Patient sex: M
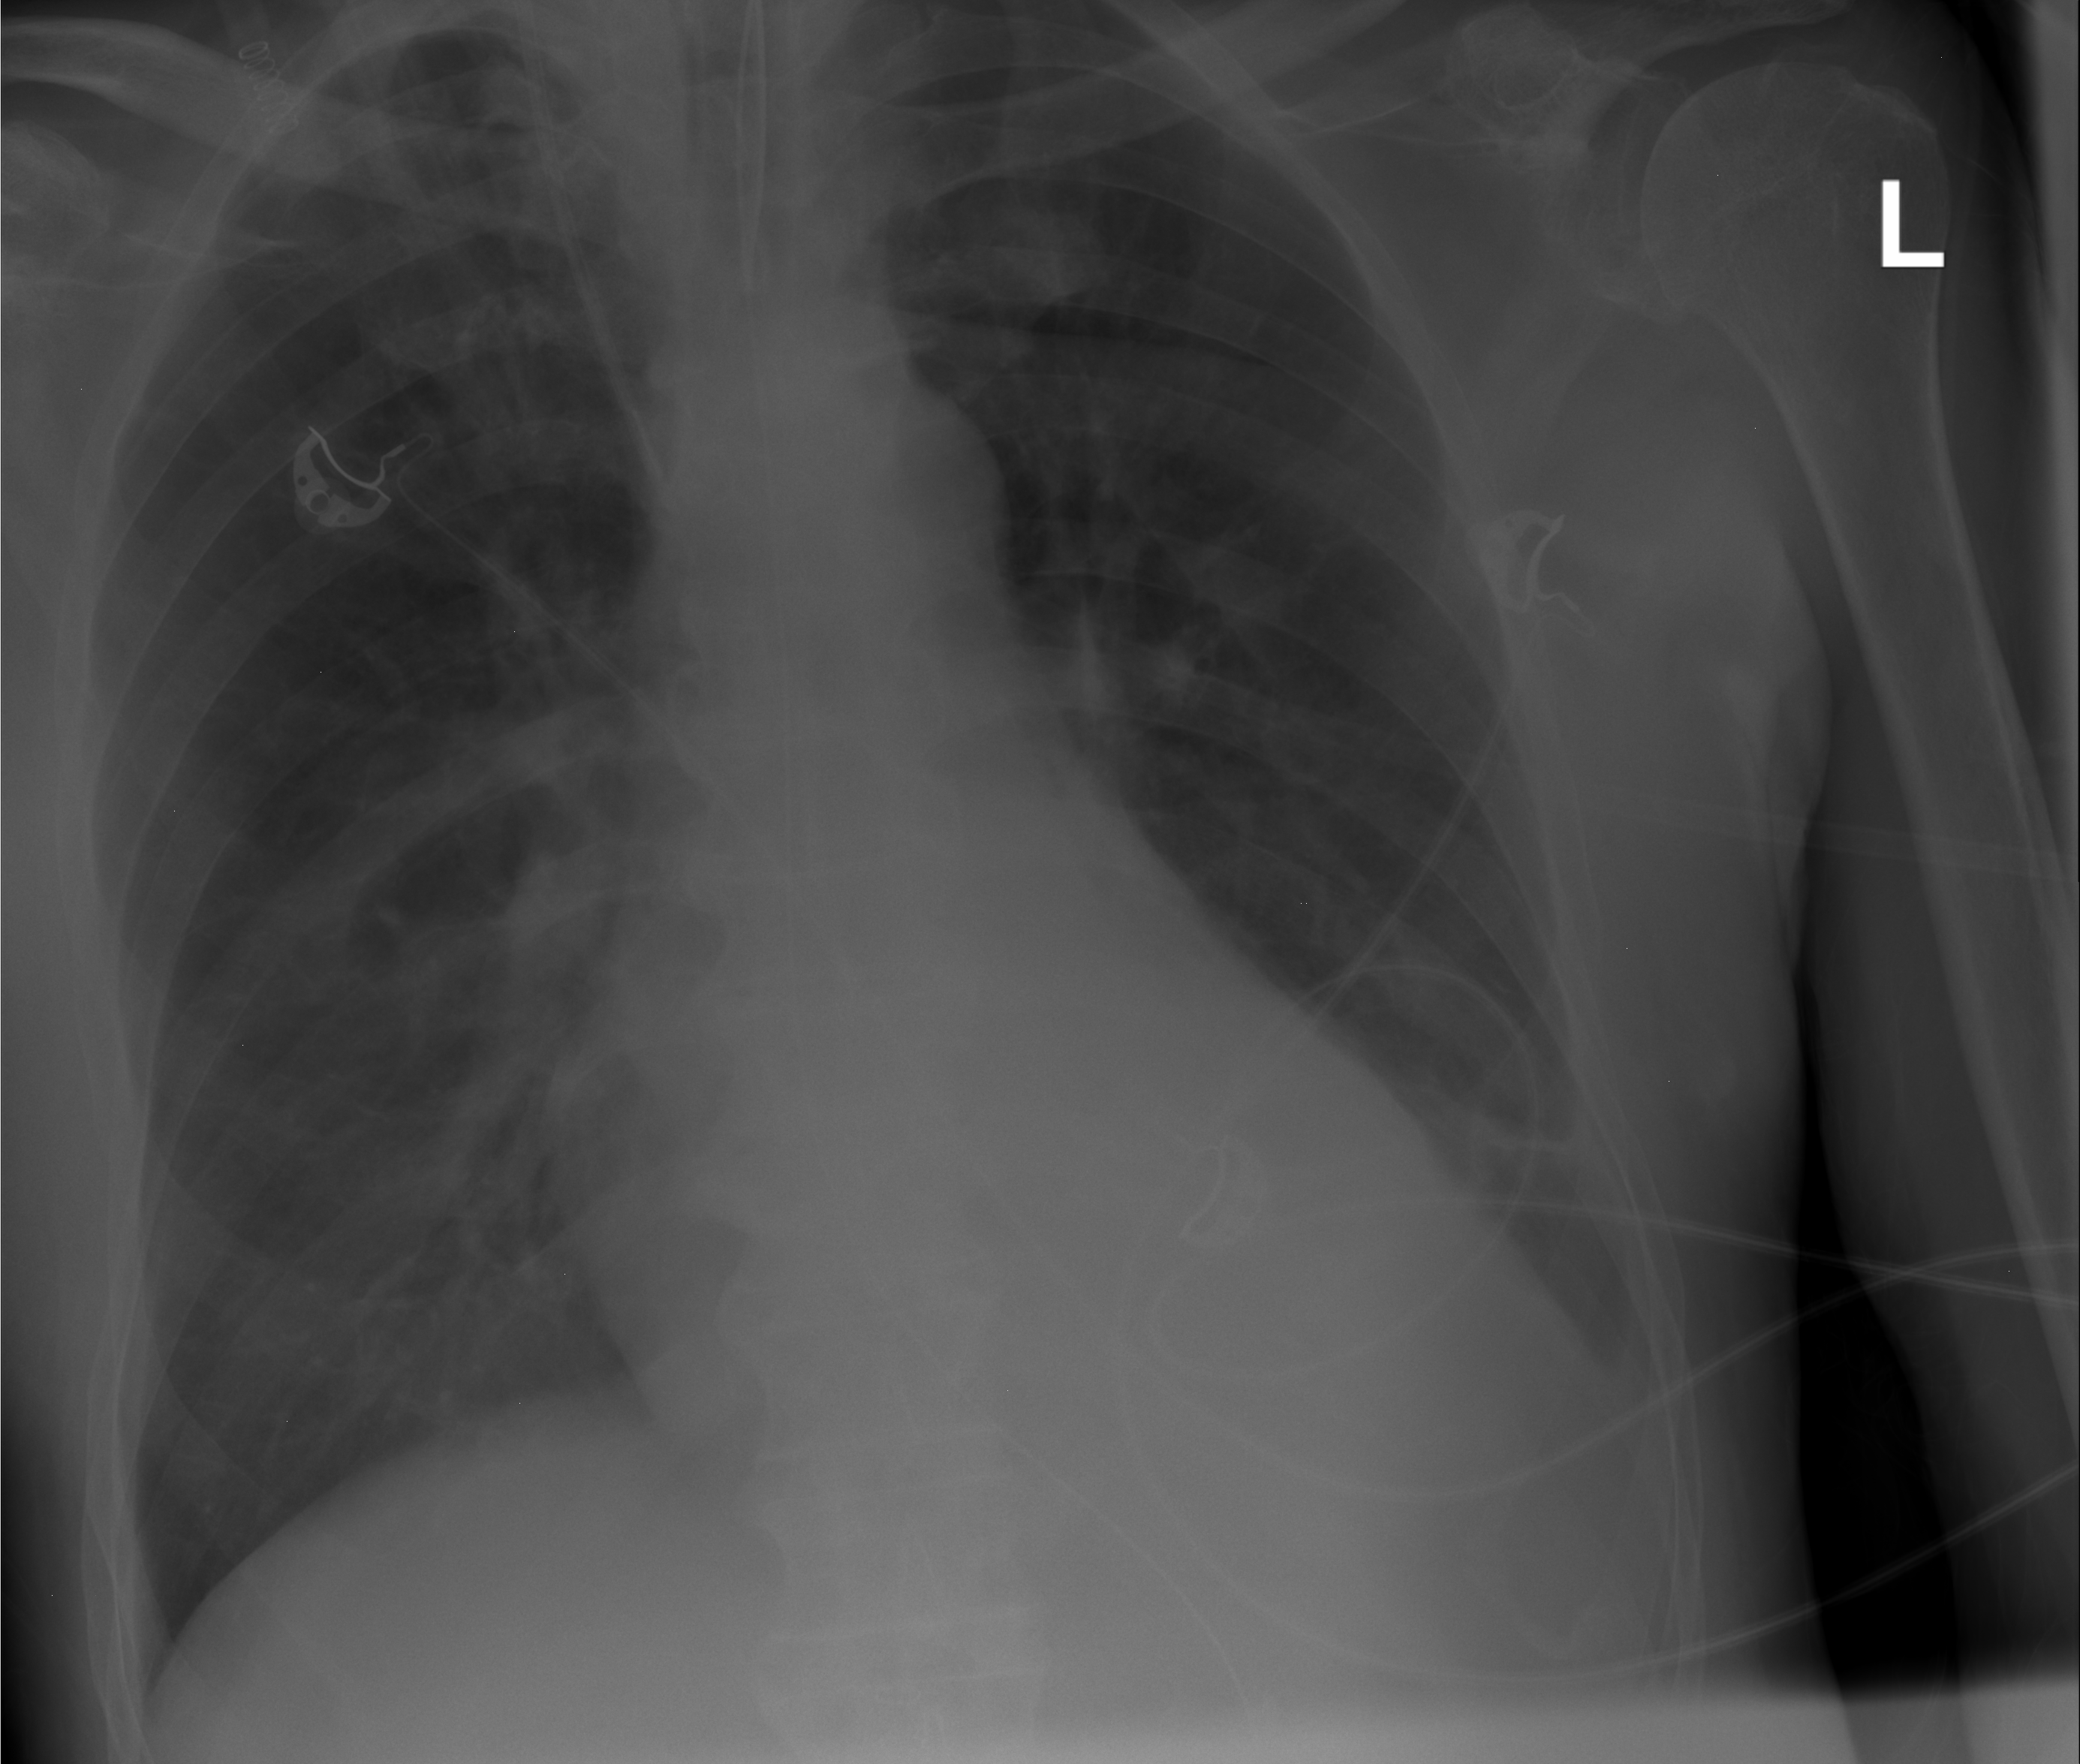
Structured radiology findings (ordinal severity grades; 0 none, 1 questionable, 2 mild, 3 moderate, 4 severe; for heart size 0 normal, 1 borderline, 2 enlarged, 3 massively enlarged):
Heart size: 2
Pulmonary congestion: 0
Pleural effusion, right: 0
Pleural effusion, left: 1
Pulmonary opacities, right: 1
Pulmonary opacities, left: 0
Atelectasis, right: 1
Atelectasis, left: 0